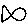
Label: fish